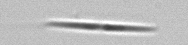
Label: pennate_Pseudo-nitzschia